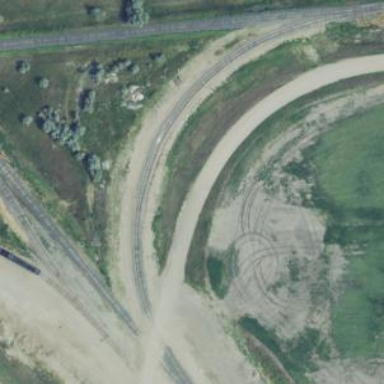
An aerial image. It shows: Single railway track.